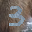
Label: 3